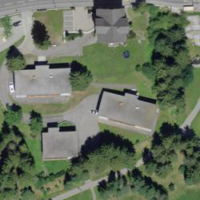
EUNIS habitat code: 53
Species observed at this site:
Corvus corone
Cirsium arvense
Parus major
Erithacus rubecula
Matricaria discoidea
Streptopelia decaocto
Regulus regulus
Fringilla coelebs
Spinus spinus
Carduelis carduelis
Periparus ater